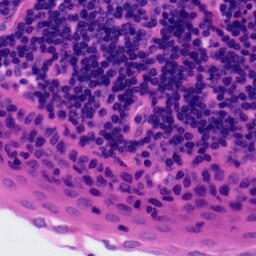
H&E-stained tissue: Tonsil